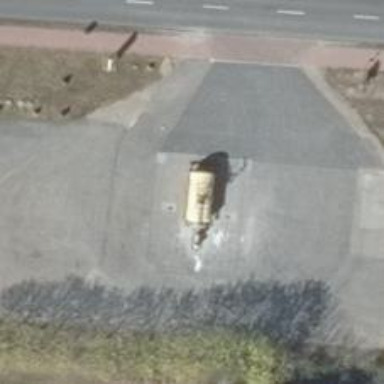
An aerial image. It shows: Fuel station.